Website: bh-photo
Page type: cart
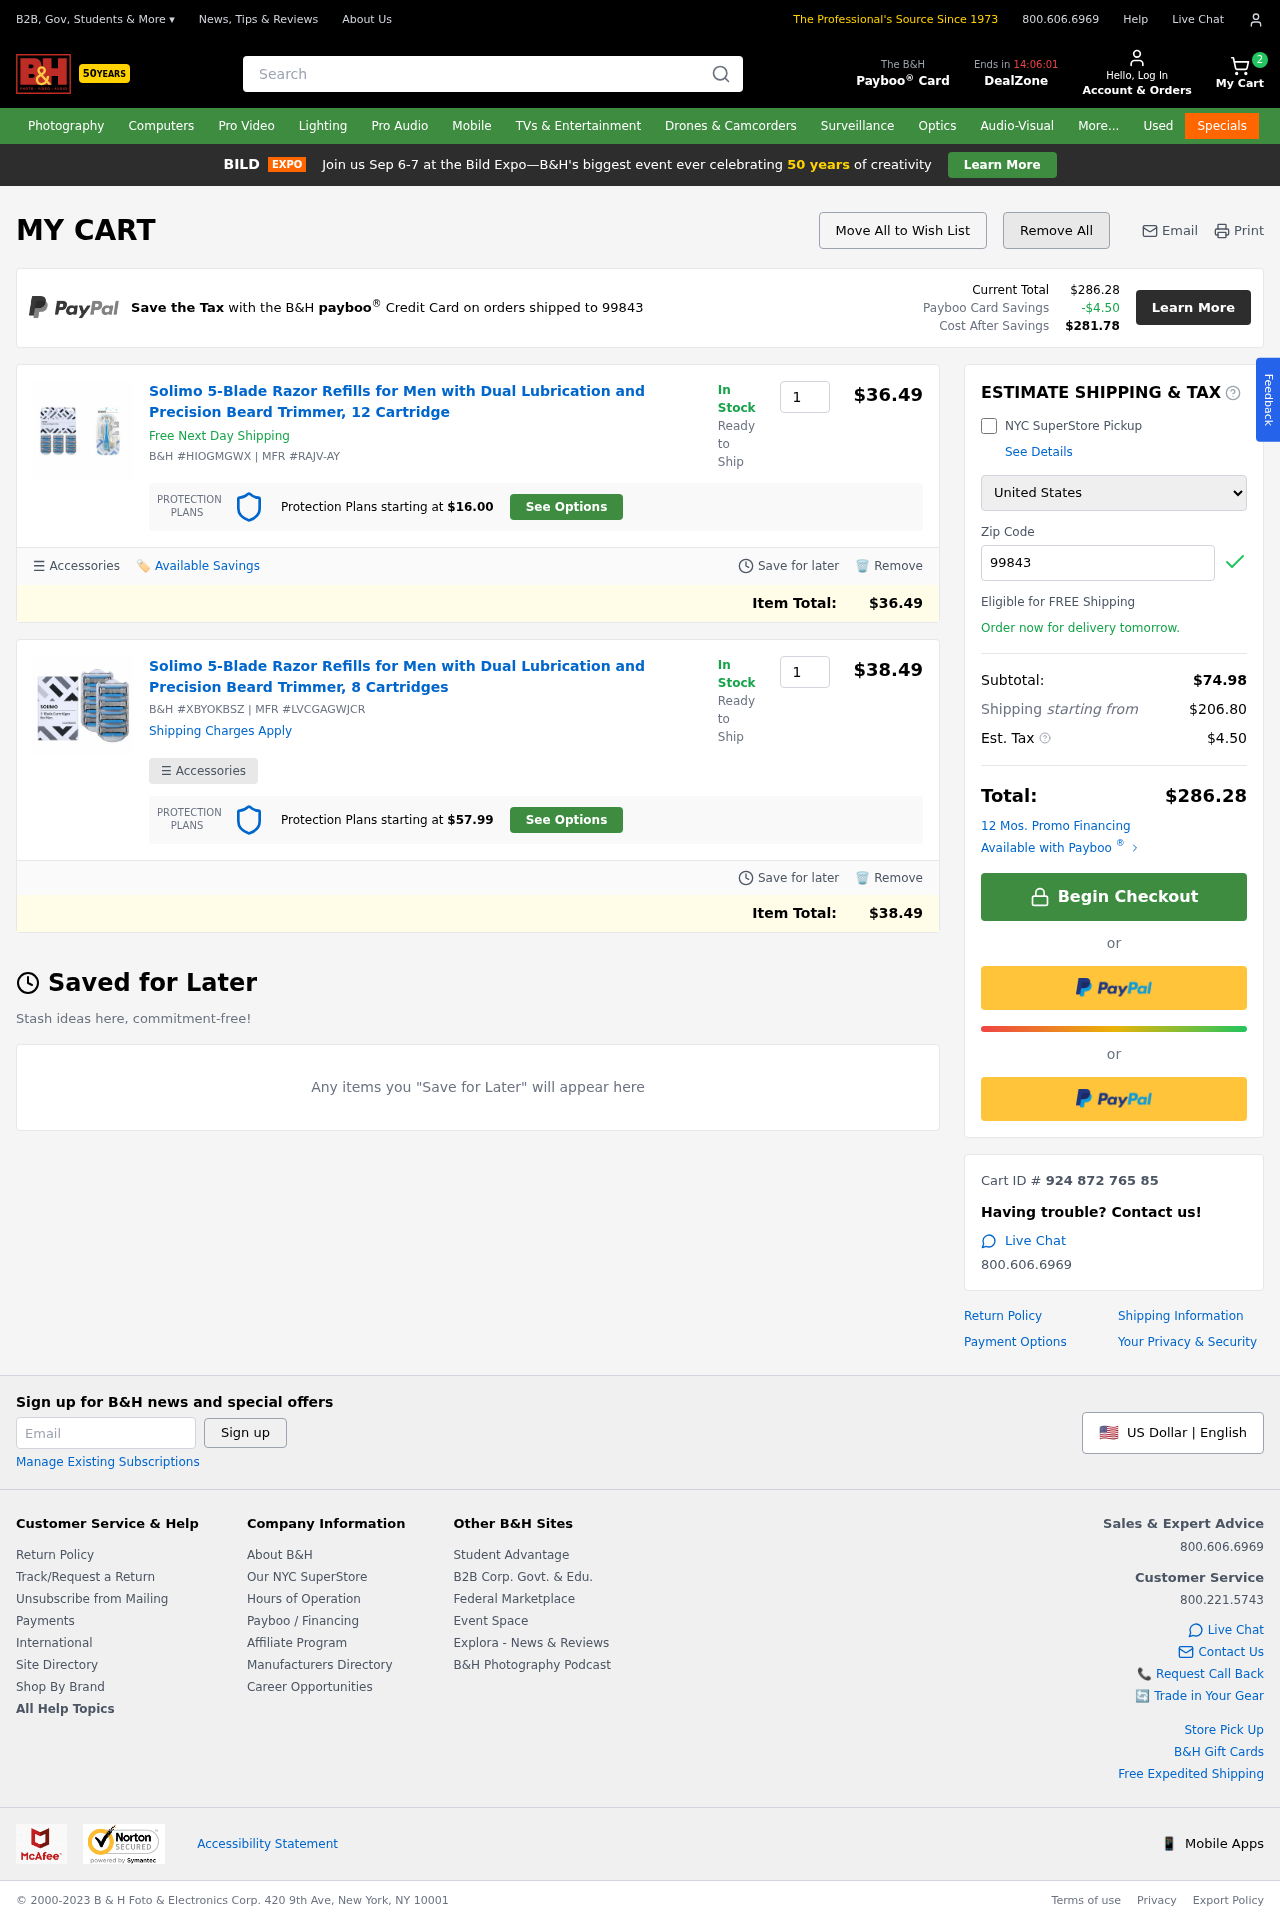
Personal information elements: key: PII_COUNTRY
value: United States
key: PII_POSTCODE
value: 99843
Product elements: key: PRODUCT1_NAME
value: Solimo 5-Blade Razor Refills for Men with Dual Lubrication and Precision Beard Trimmer, 12 Cartridge
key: PRODUCT1_PRICE
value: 36.49
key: PRODUCT1_QUANTITY
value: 1
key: PRODUCT2_NAME
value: Solimo 5-Blade Razor Refills for Men with Dual Lubrication and Precision Beard Trimmer, 8 Cartridges
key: PRODUCT2_PRICE
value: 38.49
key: PRODUCT2_QUANTITY
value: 1
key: PRODUCT1_ITEM_TOTAL
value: $36.49
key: PRODUCT2_ITEM_TOTAL
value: $38.49
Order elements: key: ORDER_NUM_ITEMS
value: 2
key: ORDER_TOTAL
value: $286.28
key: ORDER_TAX
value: -$4.50
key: ORDER_TAX
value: $4.50
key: ORDER_TOTAL_AFTER_SAVINGS
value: $281.78
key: ORDER_SUBTOTAL
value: $74.98
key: ORDER_SHIPPING_COST
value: $206.80
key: ORDER_ID
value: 924 872 765 85
Search elements: key: HEADER_SEARCH
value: Search